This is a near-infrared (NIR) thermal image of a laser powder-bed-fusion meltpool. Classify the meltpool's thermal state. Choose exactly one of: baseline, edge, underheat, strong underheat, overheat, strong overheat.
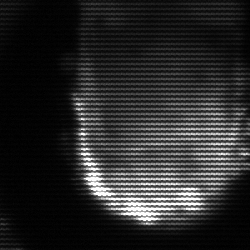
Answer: baseline